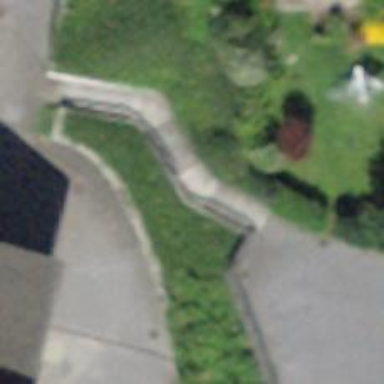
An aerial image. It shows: Set of steps on the road.